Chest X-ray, AP view. Patient: 65 years old, sex F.
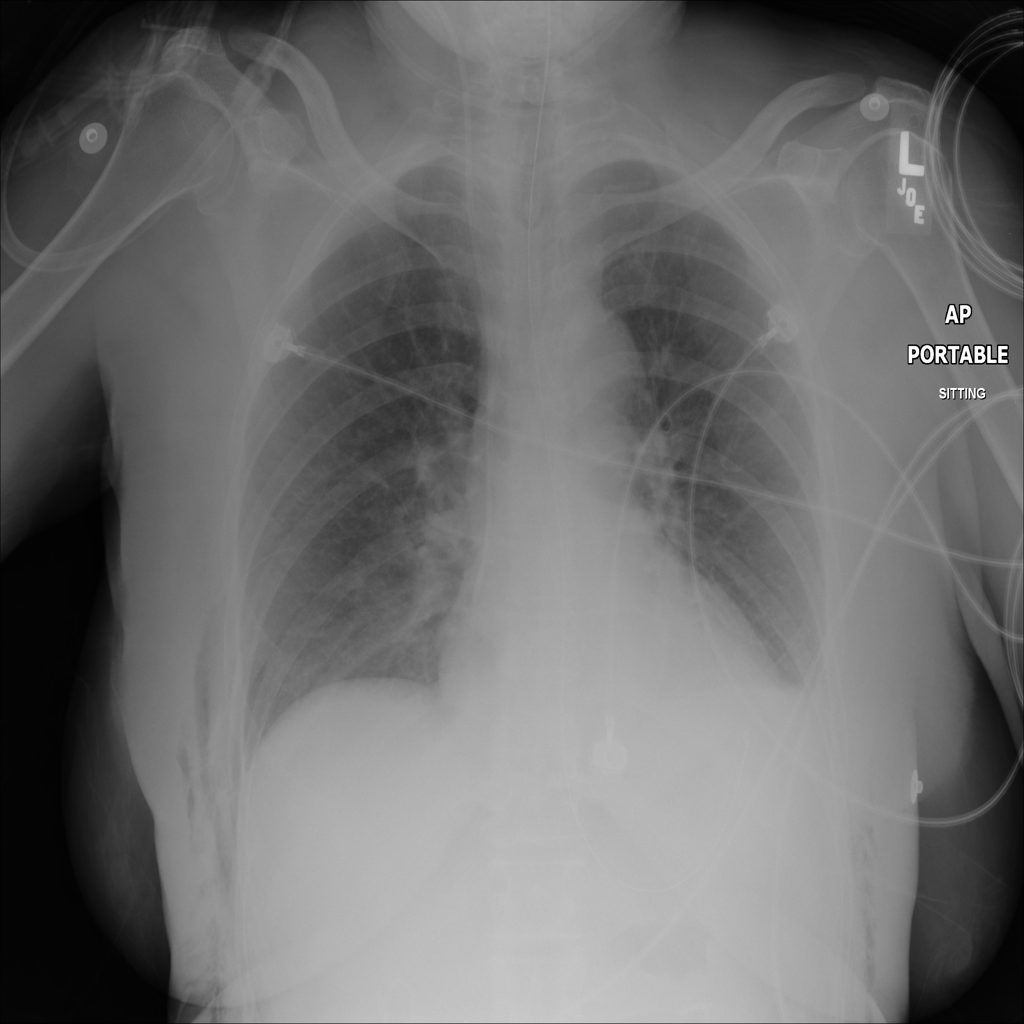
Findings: Emphysema